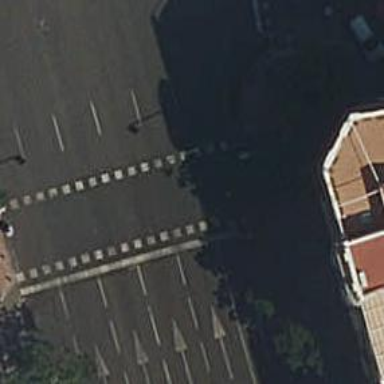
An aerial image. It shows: Zebra crossing with traffic signals. The crossing is marked by traffic lights.